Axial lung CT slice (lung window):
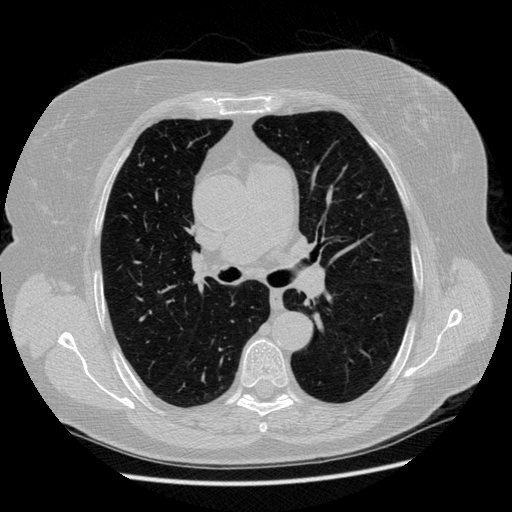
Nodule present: no